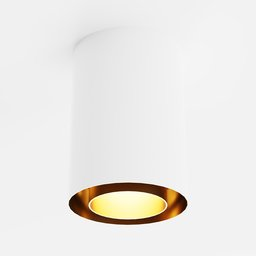
Label: lighting